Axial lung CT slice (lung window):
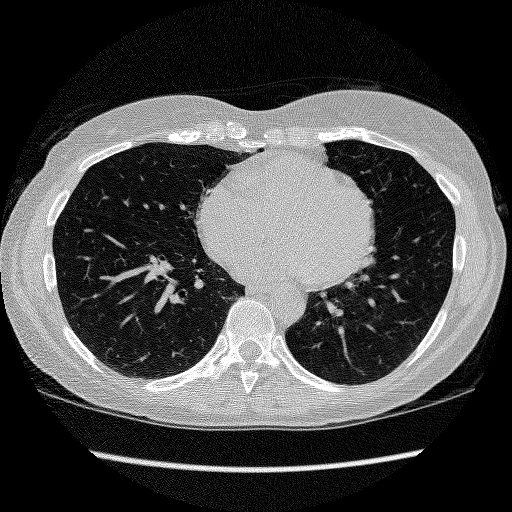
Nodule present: no